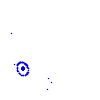
Particle: proton